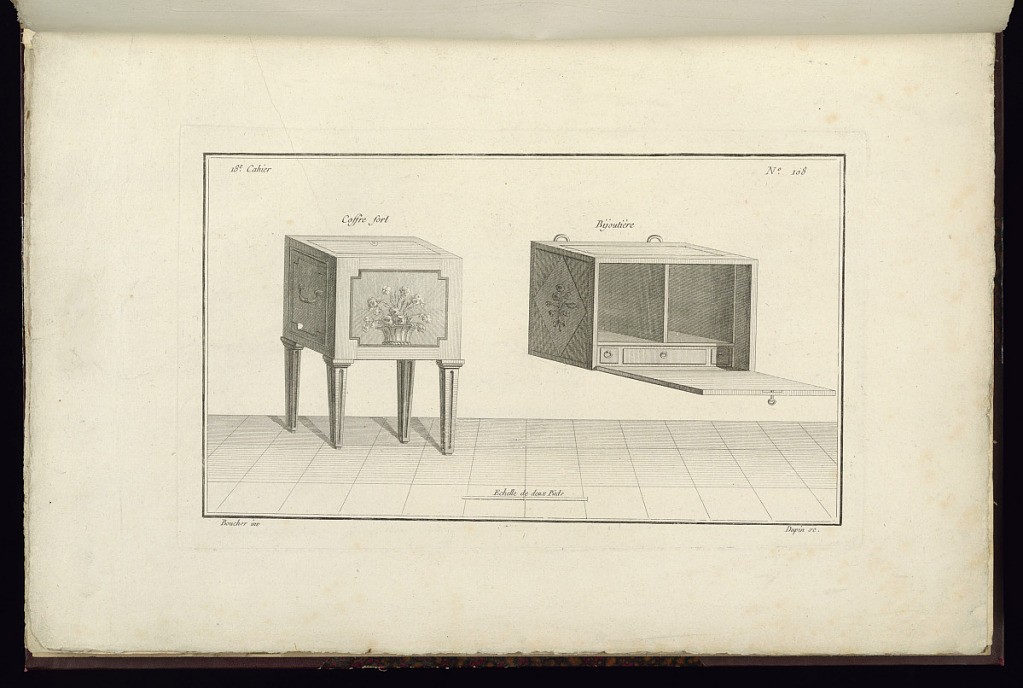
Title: Coffre Fort [et] Bijoutière
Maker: Juste-François Boucher, French, 1736 – 1782
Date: ca. 1775
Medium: Engraving on off white laid paper
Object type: Print
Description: Design for a safe and a jewelry box. The safe, on the left, is decorated with ornament motifs including a relief of flowers in a baket, fluting on the legs, and side handles. The jewelry box, on the right, has a floral relief within a lozenge on the side; the front is shown open, with a drop leaf, revealing two compartments and three drawers with ring pull handles. The plate is signed.